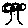
Label: tree